Question: When setting up a for each loop to read products from an "objProduct" object variable, I got three options in "Enumerator Mode" pane as snapshot shows:

I know "Rows in the first table" is the right option for current case. However, I'm curious in which scenarios will the second and third options be used?
Seems that "ADO Object Source Variable" will contain multiple tables if 2nd/3rd is applied. That's confusing... shouldn't one variable be regarded as one table and thus, only the first option is needed?
P.S.
I did researches and only <URL> sheds some light as below, but not quite clear when they will be applied and for what purpose.
'''
**Rows in all tables (ADO.NET dataset only)**
Select to enumerate rows in all tables. This option is available only if the objects to enumerate are all members of the same ADO.NET dataset.
**All tables (ADO.NET dataset only)**
Select to enumerate tables only.
'''
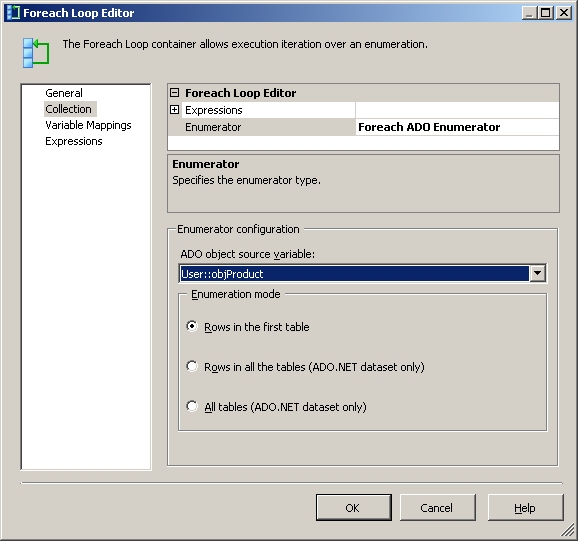
Answer: Let's say that you execute the following SQL in an 'Execute SQL Task' (using an ADO.NET connection) and you store the full result set in an SSIS Object variable.
'''
select * from
(select 1 as id, 'test' as description) resultSet1
;
select * from
(select 2 as anotherId, 'test2' as description union
select 3 as anotherId, 'test3' as description) resultSet2
'''
That object is actually a <URL>.

The 'Rows in all tables (ADO.NET dataset only)' and 'All tables (ADO.NET dataset only)' options can be used when you need to iterate through all the result sets (instead of just the first one). The difference between the two is what objects are being enumerated over.
- take all the rows of data returned from the SQL above and go through them one by one, mapping the column values to variables specified in your Variable Mappings. For the example above, you would have 3 total iterations (3 total rows). This behavior in a 'Script Task' would look something like this:

- take all the result sets from the SQL above and go through them one by one, mapping the result set to the variable specified in Variable Mappings. For the example above, you would have 2 total iterations (2 total result sets). This behavior in a 'Script Task' would look something like this:

I've never had the need to use either one of these options, so I can't provide any specific scenarios where I've used them.